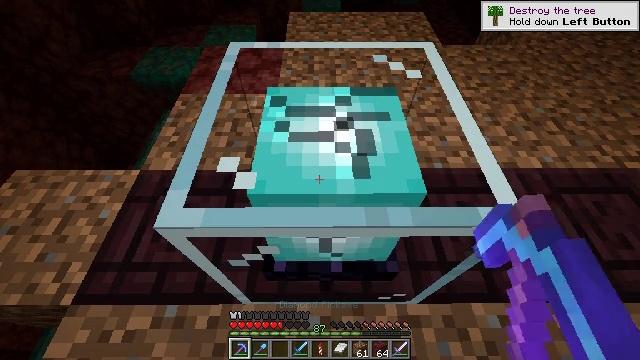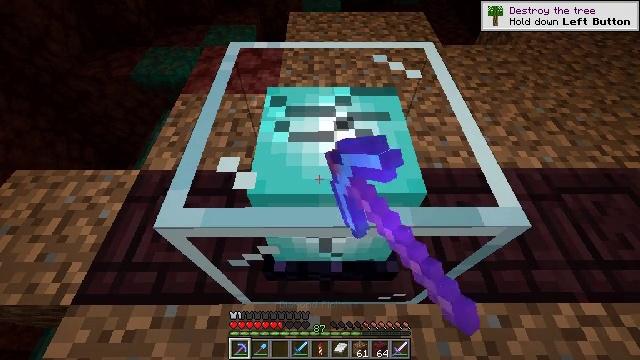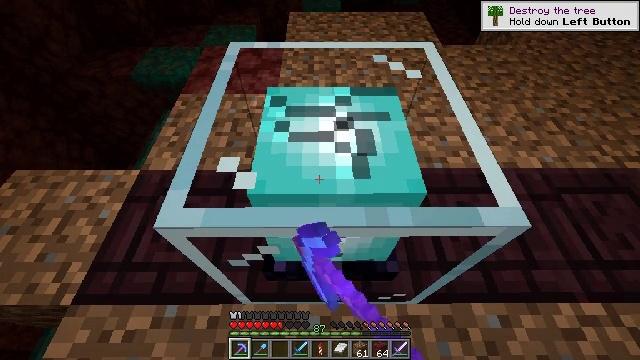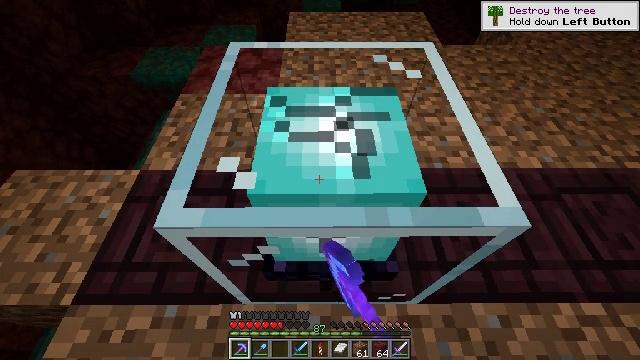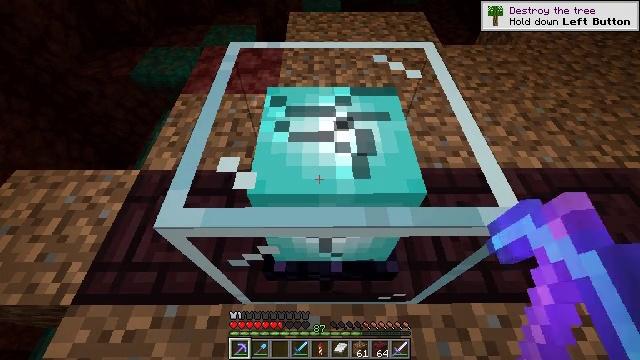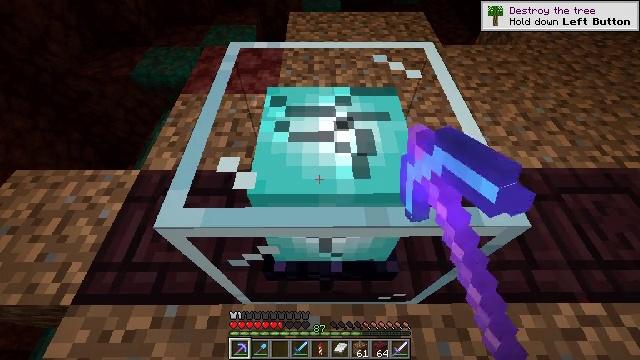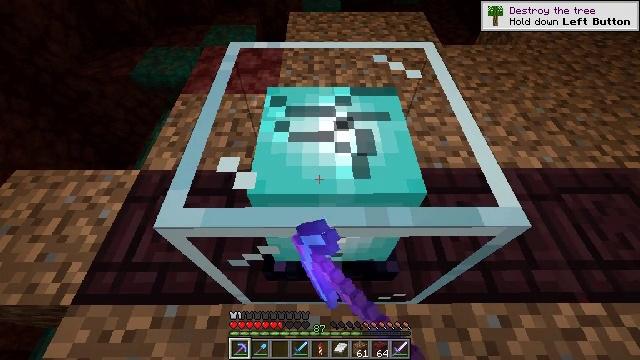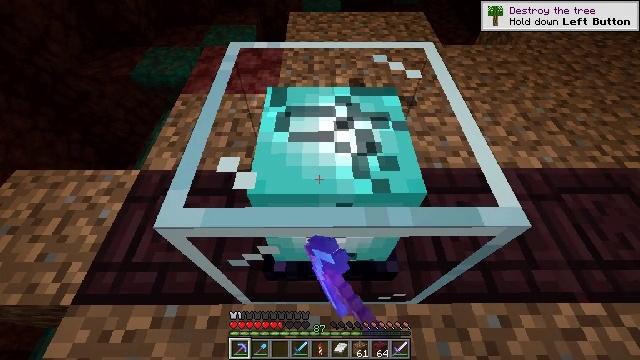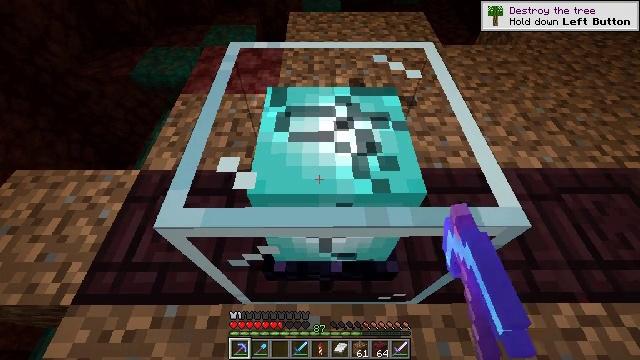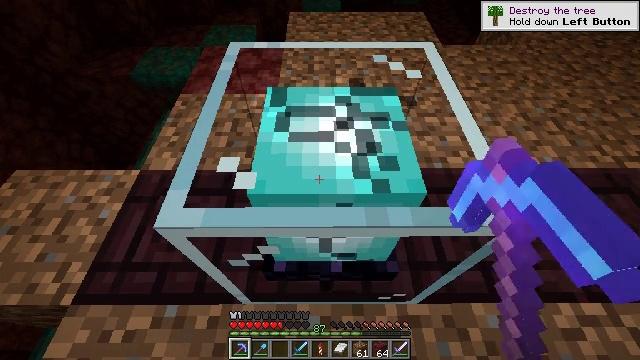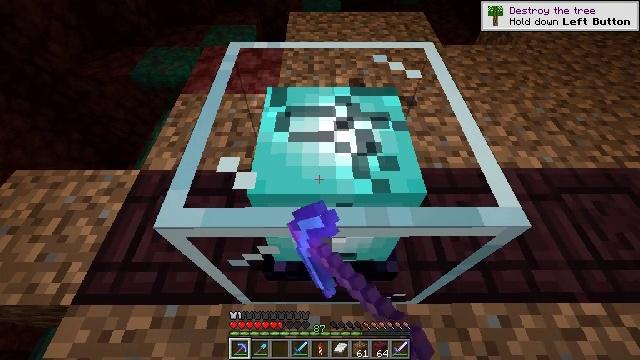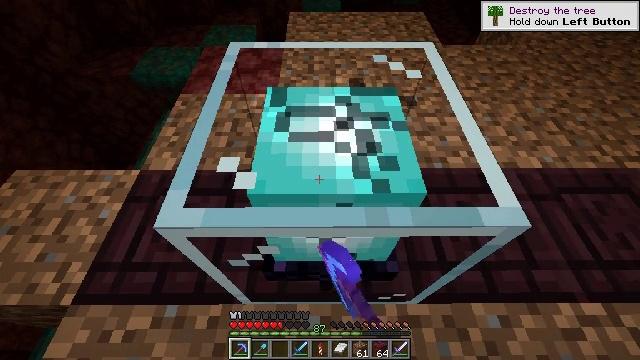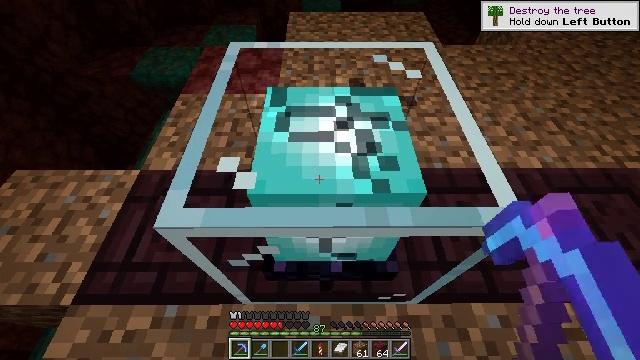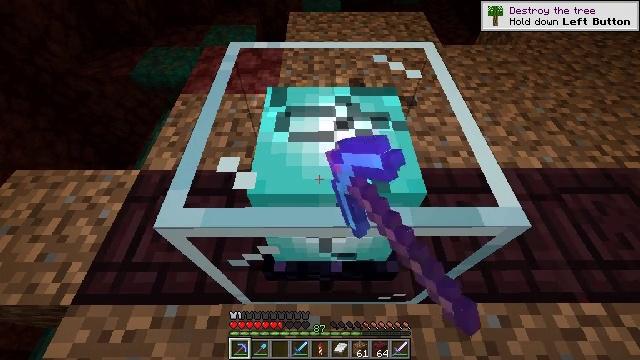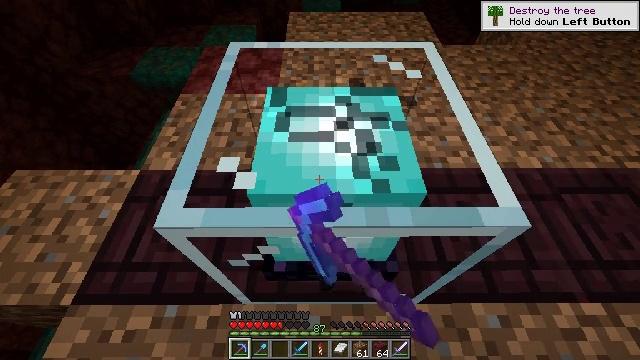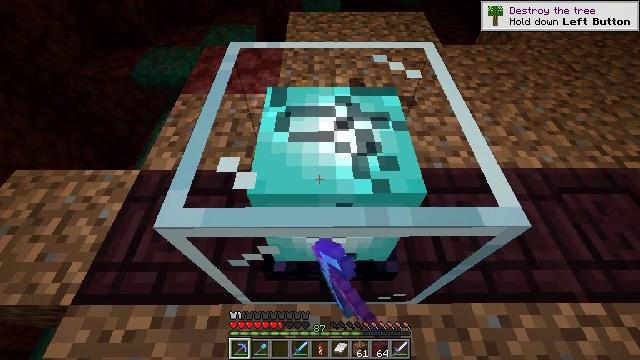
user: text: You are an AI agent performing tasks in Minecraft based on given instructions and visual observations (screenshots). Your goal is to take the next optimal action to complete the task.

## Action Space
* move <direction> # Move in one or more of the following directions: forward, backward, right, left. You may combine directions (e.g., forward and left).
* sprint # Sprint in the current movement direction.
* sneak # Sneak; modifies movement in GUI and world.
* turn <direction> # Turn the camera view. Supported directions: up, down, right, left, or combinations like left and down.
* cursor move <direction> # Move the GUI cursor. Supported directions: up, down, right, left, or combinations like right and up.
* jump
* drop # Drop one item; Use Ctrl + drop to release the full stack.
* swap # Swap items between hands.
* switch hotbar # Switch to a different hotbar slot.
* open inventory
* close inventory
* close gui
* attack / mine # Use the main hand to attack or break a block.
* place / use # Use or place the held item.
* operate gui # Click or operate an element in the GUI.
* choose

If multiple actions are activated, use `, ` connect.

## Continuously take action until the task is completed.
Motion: motion action
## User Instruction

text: Mine the beacon to move it.
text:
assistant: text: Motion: attack / mine
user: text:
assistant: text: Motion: attack / mine
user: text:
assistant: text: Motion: attack / mine
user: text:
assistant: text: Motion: attack / mine
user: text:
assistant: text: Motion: attack / mine
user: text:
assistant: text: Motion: attack / mine
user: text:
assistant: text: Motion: attack / mine
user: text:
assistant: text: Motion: attack / mine
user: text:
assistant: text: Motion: attack / mine
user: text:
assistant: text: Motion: attack / mine
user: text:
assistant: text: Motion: attack / mine
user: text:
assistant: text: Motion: attack / mine
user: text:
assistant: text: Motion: attack / mine
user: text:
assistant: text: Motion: attack / mine
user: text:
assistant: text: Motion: attack / mine
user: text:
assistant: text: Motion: attack / mine
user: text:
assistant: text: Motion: attack / mine
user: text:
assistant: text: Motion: attack / mine
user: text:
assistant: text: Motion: attack / mine
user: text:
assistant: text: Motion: attack / mine
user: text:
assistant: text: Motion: attack / mine
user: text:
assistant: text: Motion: attack / mine
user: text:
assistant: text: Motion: attack / mine
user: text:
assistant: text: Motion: attack / mine
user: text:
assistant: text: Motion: attack / mine
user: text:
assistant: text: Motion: attack / mine
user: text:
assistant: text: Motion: attack / mine
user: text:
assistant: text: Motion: attack / mine
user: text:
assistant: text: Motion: attack / mine
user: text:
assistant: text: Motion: attack / mine